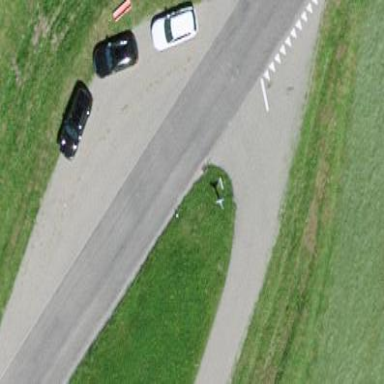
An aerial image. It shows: Asphalt parking lane.